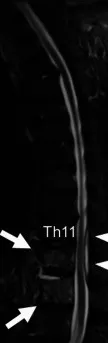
Magnetic resonance images after circumferential cervical fixation. . Cervical epidural abscesses, pyogenic spondylitis, and spondylodiscitis resolved after cervical fixation surgery. The persistent epidural abscess at the lower thoracic and lumbosacral levels is identified (white arrowheads). . Thoracic regions.
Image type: radiology (mri)